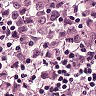
Metastatic tissue present: yes